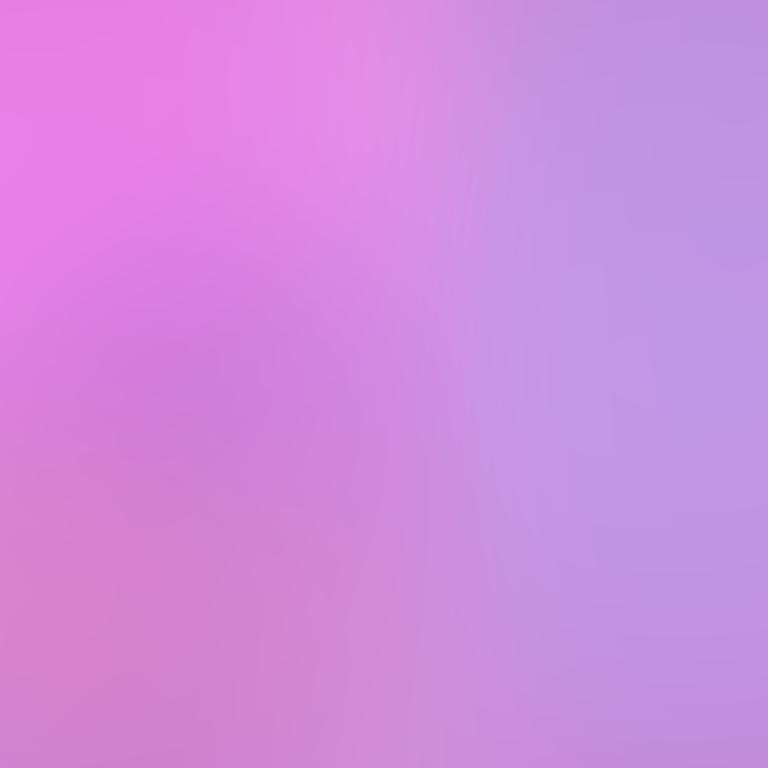
Abstract light effect, smooth gradient from soft pink to light purple, calm atmosphere, diffuse light, no room, no furniture, no objects.